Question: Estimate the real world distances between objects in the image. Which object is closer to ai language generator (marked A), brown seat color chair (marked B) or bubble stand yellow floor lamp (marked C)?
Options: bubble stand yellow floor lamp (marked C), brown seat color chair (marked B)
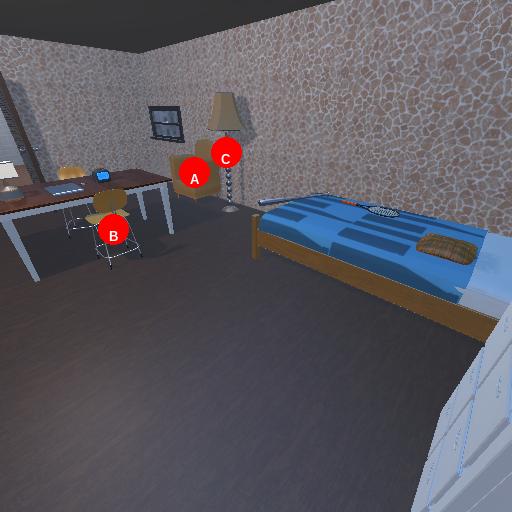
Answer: bubble stand yellow floor lamp (marked C)